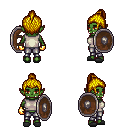
a pixel art fantasy rpg character, female body template, orc, green skin, white sleeveless shirt, metal pants, blonde short topknot hairstyle, gold gloves, gray slippers, shield, four views (front, back, left, right), 2x2 character sprite sheet, small pixel art, hard edges, no anti-aliasing